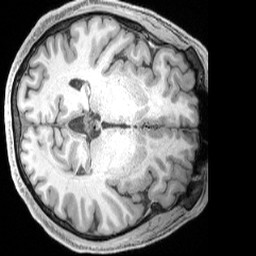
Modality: T1w
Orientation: axial
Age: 44
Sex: male
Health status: ill
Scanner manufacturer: siemens
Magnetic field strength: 3 T
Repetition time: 2.4 s
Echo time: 0.00222 s